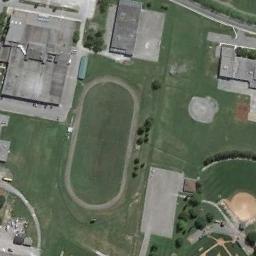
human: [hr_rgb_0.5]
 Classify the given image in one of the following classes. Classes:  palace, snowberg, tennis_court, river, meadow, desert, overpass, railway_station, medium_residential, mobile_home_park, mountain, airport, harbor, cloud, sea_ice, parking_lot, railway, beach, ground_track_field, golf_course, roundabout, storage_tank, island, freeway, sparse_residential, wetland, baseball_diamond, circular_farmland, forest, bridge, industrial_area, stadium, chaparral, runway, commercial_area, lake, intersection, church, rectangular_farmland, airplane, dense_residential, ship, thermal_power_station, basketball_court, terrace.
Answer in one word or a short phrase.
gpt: ground_track_field